Field crop: maize
Growth stage: 2
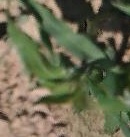
Species: maize